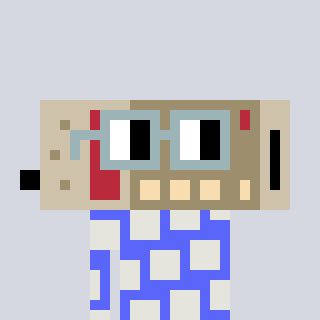
a pixel art character with square dark gray glasses, a cordless phone-shaped head and a purple-colored body on a cool background